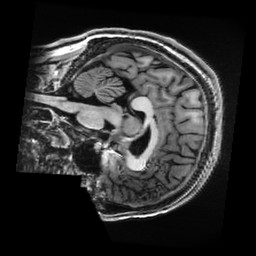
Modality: T1w
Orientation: sagittal
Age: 19
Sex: male
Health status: healthy
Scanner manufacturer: ge
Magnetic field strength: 3 T
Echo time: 0.0052 s